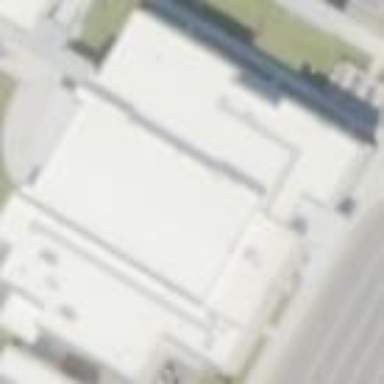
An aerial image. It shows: School building.